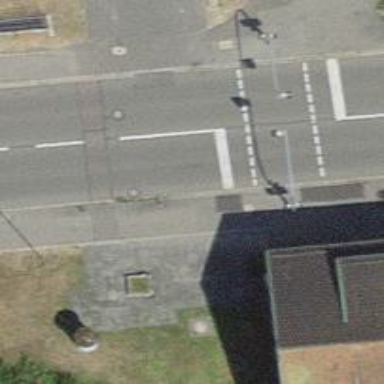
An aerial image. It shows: Footway made of paving stones.